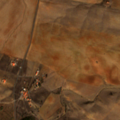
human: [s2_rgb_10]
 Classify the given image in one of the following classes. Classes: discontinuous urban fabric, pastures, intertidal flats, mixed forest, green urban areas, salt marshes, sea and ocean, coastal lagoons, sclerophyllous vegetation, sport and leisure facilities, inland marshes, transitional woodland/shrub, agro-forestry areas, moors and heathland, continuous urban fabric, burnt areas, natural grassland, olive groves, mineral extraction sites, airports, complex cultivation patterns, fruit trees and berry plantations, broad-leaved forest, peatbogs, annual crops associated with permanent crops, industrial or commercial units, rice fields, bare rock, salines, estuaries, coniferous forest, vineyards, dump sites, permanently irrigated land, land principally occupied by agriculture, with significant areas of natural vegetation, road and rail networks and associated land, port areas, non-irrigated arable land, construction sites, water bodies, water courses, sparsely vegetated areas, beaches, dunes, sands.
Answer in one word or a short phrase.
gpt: non-irrigated arable land, complex cultivation patterns, coniferous forest